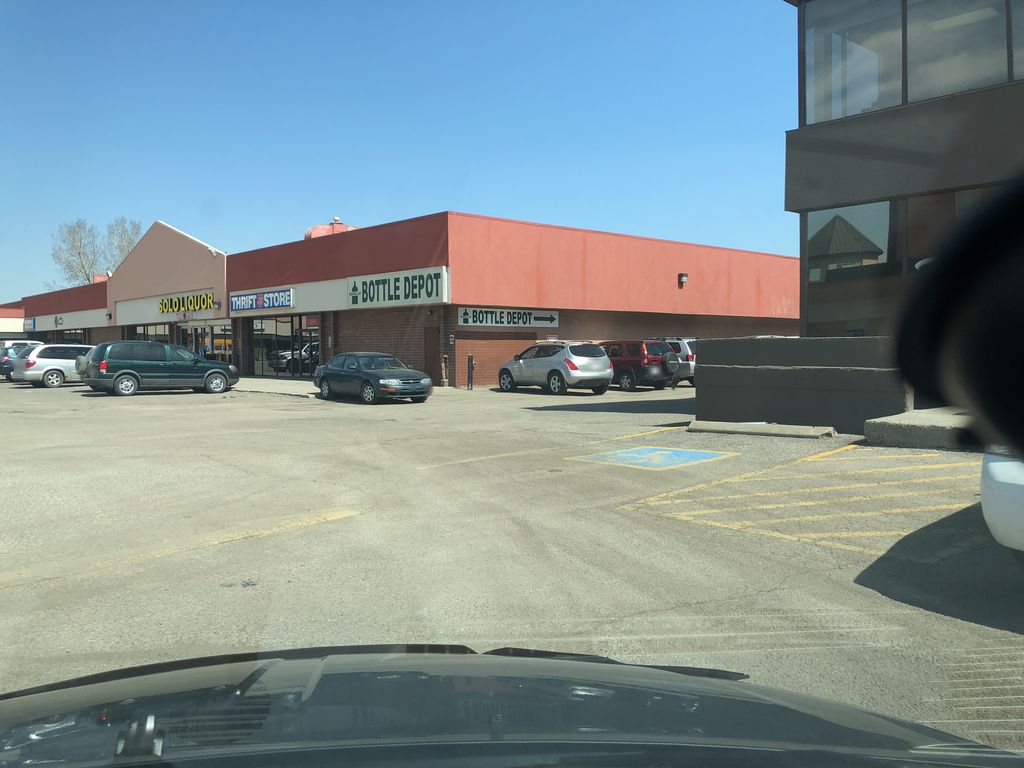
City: calgary